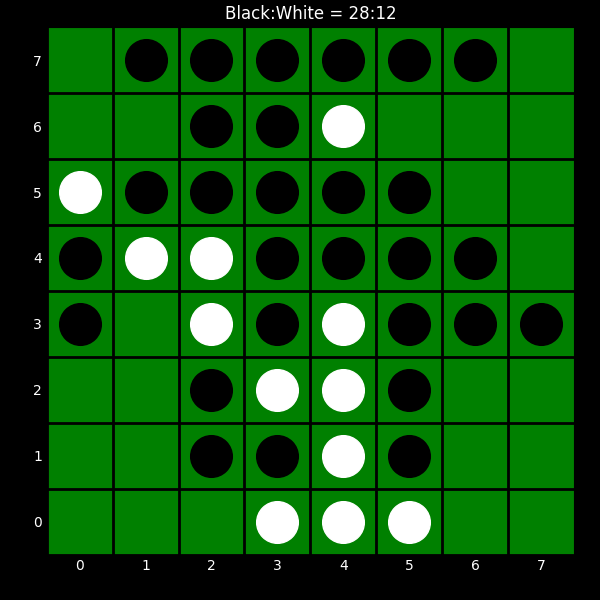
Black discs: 28
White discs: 12